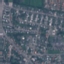
Land use / land cover: Residential